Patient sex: M
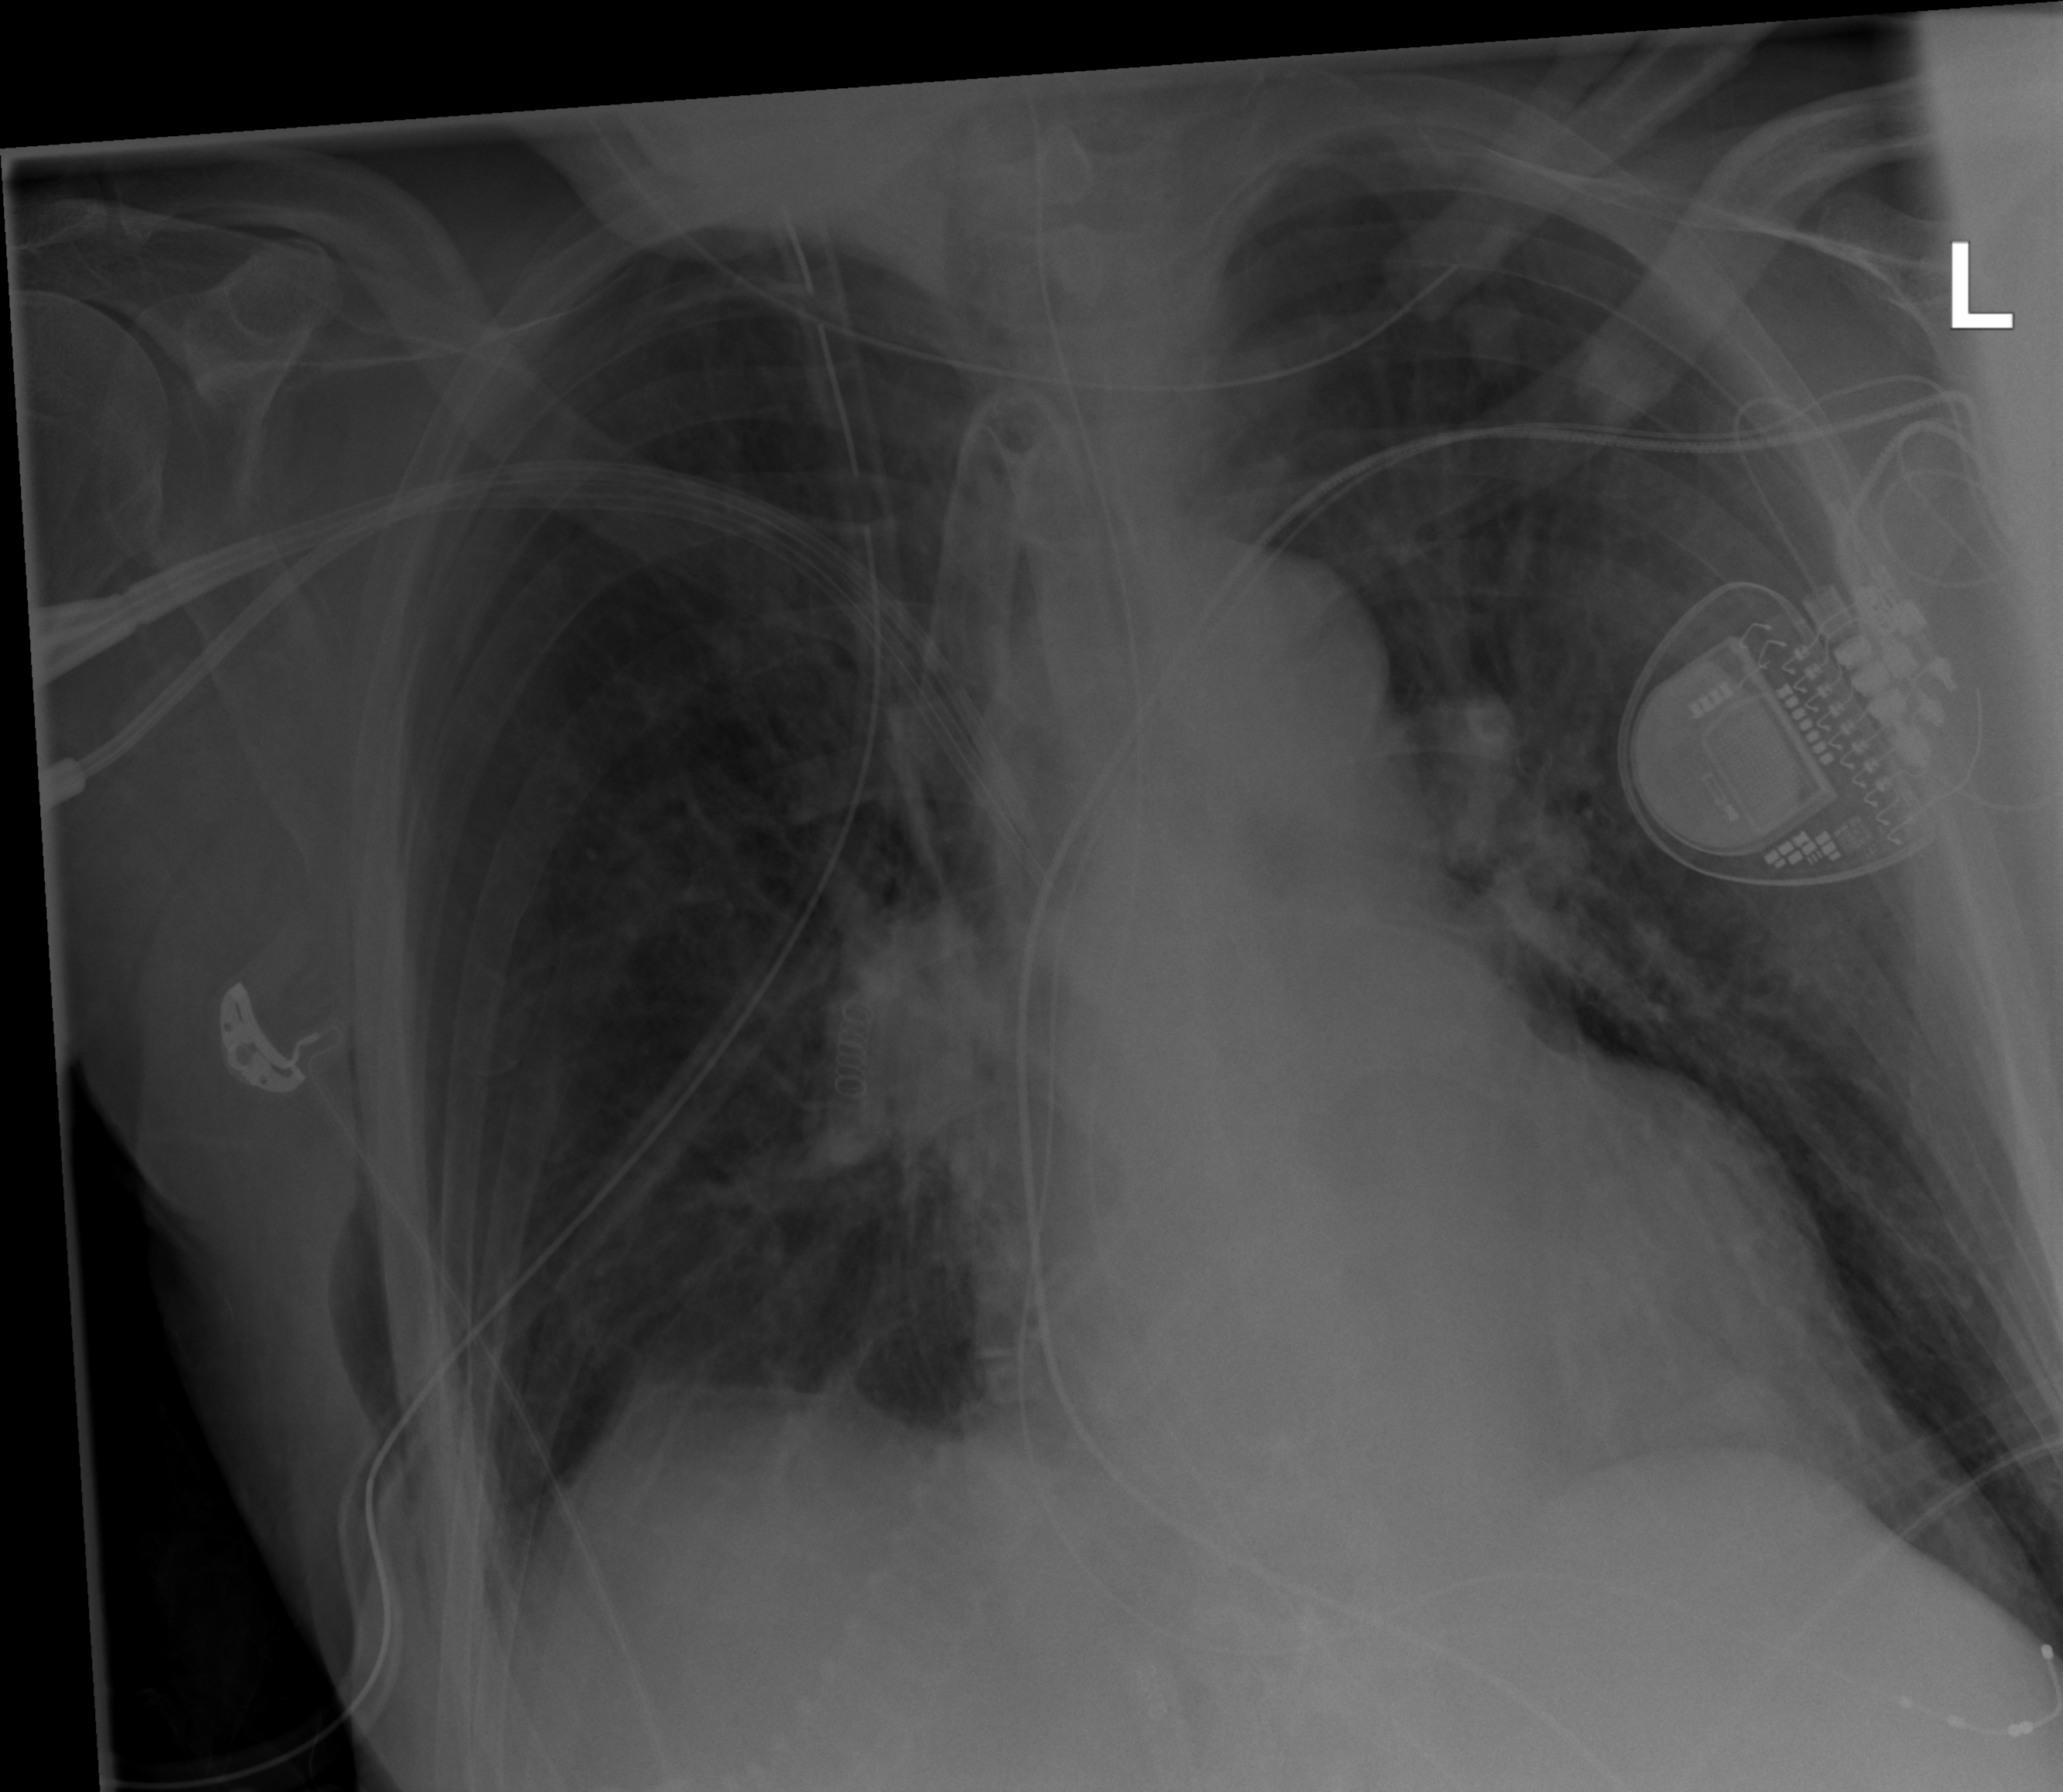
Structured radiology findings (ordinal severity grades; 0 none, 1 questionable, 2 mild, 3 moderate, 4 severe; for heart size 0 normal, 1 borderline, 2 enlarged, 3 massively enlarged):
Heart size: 2
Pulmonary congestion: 2
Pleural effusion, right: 0
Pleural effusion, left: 0
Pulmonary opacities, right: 0
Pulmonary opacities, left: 0
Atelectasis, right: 2
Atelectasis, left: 0